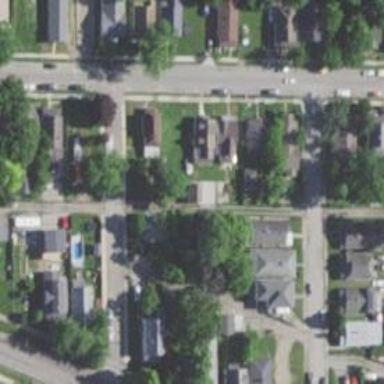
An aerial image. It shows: Alley classified as service road.